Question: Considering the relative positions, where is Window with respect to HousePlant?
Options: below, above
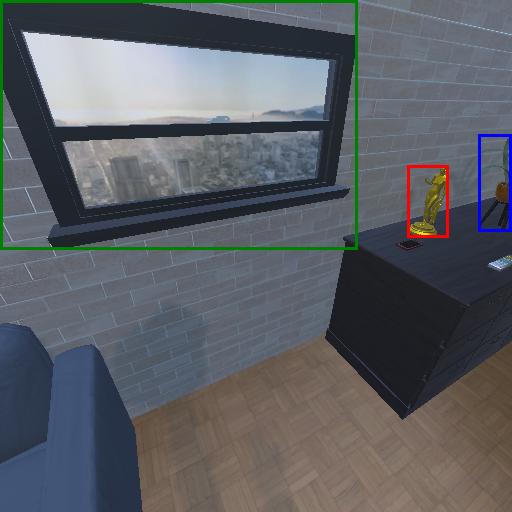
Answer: below